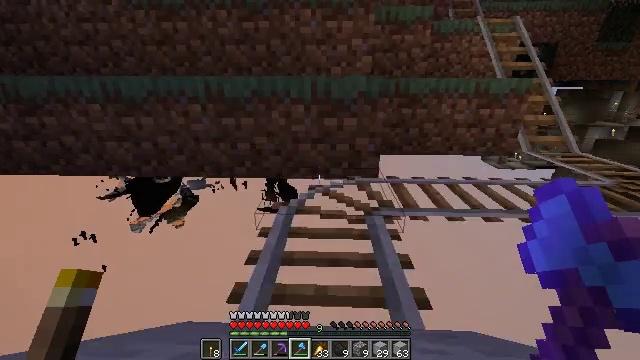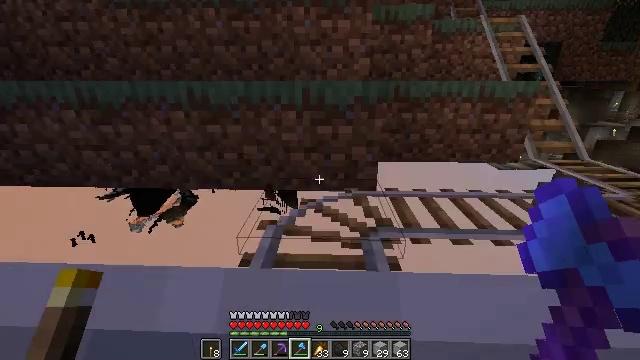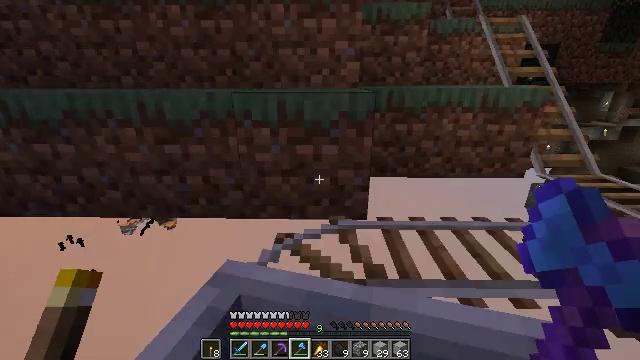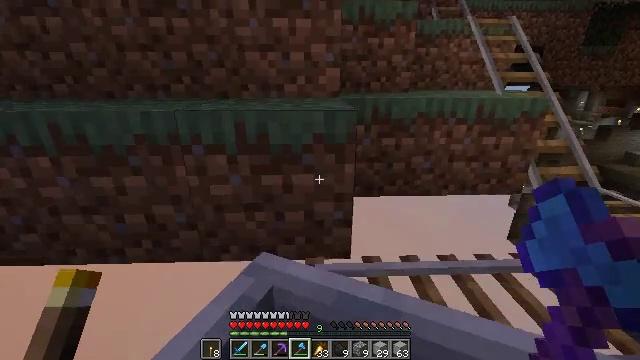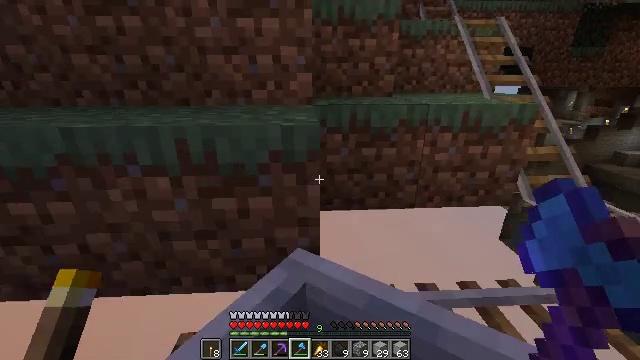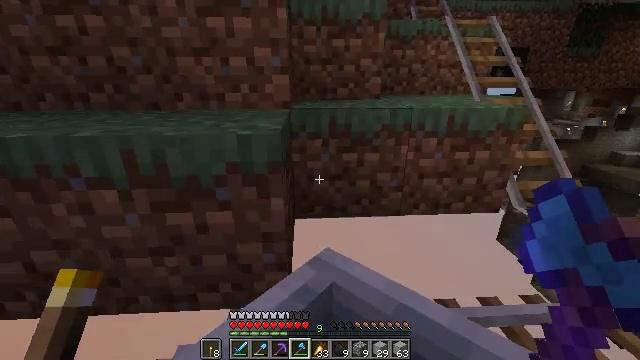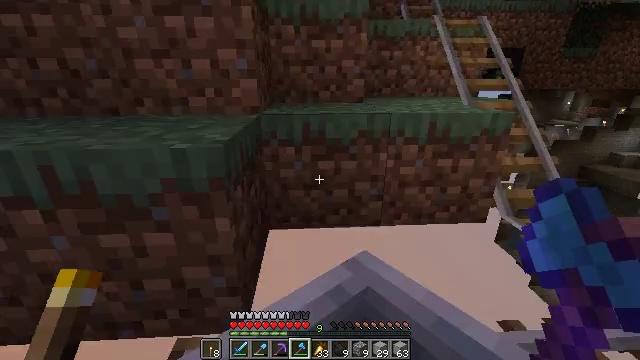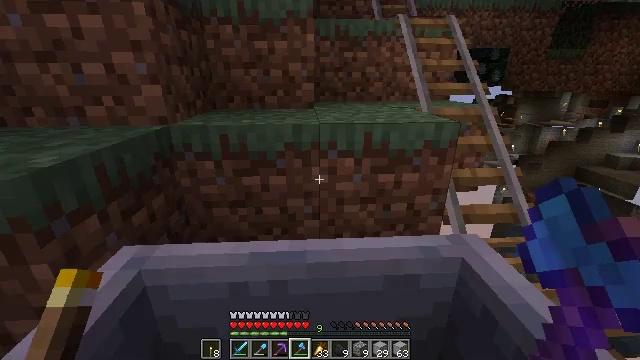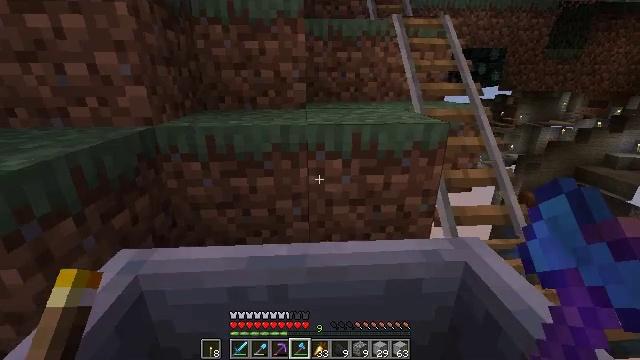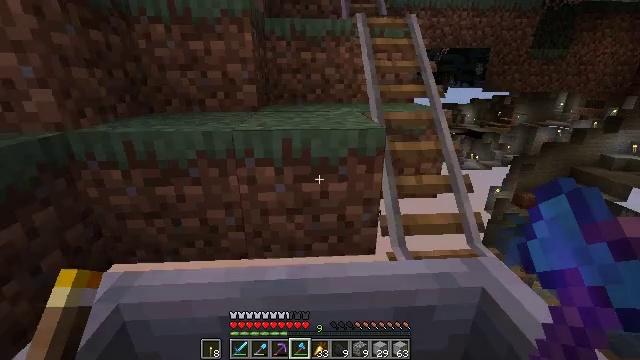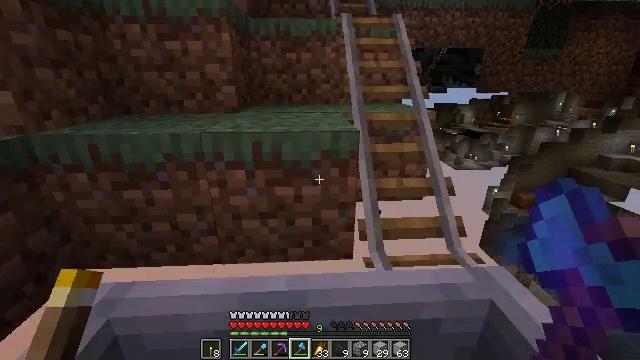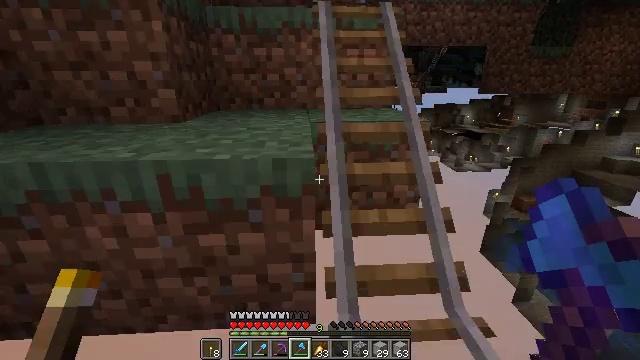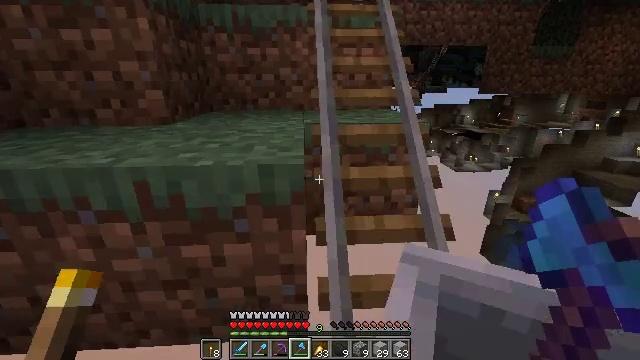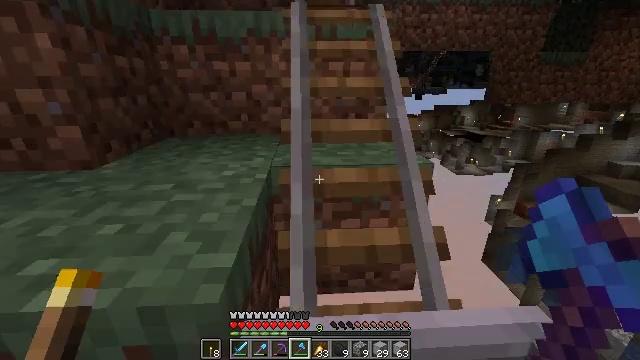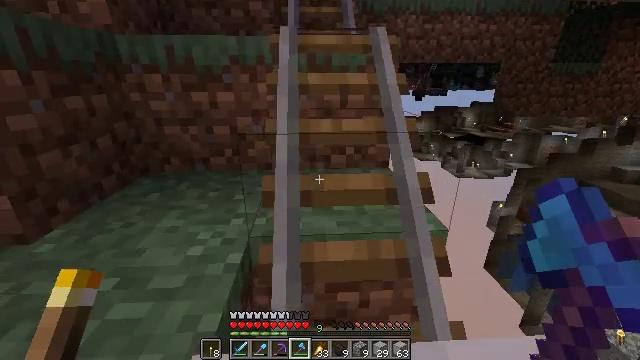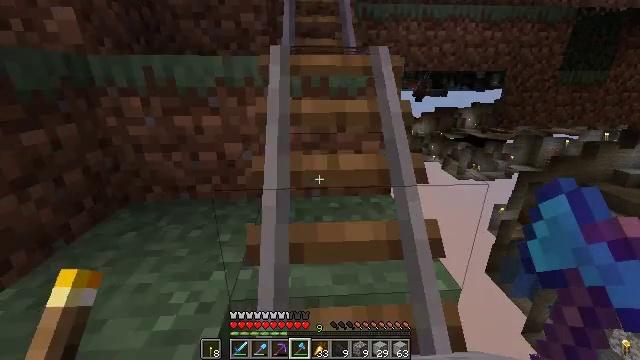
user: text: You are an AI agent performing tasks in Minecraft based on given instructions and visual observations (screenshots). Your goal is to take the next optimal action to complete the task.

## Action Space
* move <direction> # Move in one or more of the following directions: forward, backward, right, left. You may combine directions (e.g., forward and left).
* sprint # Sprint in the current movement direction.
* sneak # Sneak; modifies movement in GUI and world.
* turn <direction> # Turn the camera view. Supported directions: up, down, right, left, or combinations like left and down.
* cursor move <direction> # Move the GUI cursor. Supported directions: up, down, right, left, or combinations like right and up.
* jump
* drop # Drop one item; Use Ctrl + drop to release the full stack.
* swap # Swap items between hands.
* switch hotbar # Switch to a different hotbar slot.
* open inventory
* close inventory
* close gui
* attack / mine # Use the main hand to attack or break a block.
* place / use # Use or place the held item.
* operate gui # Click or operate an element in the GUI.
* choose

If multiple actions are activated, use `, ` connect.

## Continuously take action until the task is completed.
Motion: motion action
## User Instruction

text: Remove the large fern from the terrain.
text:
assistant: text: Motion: no_op
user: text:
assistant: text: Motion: turn right
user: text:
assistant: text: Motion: turn right
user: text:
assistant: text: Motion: no_op
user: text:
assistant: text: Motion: no_op
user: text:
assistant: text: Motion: no_op
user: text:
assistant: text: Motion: no_op
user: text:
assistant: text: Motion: no_op
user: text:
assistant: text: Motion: no_op
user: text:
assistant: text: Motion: no_op
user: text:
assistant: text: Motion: no_op
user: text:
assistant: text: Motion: no_op
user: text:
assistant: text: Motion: no_op
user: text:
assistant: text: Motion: no_op
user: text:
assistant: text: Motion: no_op
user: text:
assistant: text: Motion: no_op
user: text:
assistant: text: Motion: no_op
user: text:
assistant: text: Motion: no_op
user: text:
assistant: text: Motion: no_op
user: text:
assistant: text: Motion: no_op
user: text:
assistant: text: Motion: no_op
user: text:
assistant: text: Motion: no_op
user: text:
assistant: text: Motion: no_op
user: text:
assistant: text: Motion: no_op
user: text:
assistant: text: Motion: no_op
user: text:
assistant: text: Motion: no_op
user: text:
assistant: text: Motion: no_op
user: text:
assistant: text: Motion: no_op
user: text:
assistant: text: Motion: no_op
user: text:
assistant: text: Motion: turn left